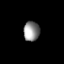
Tissue: lung
Cell type: Endothelial cells
Senescence score: 0.5883
Nuclear area (px): 307
Mean DAPI intensity: 142.205